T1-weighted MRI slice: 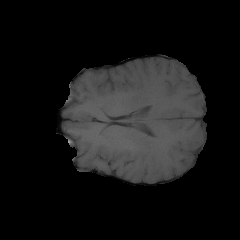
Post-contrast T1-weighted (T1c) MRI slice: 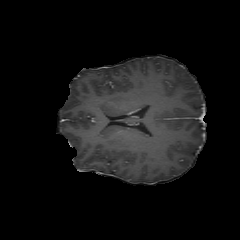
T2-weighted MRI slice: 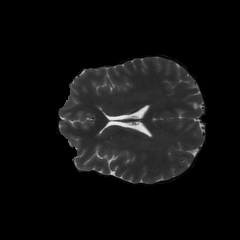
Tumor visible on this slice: no